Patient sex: F
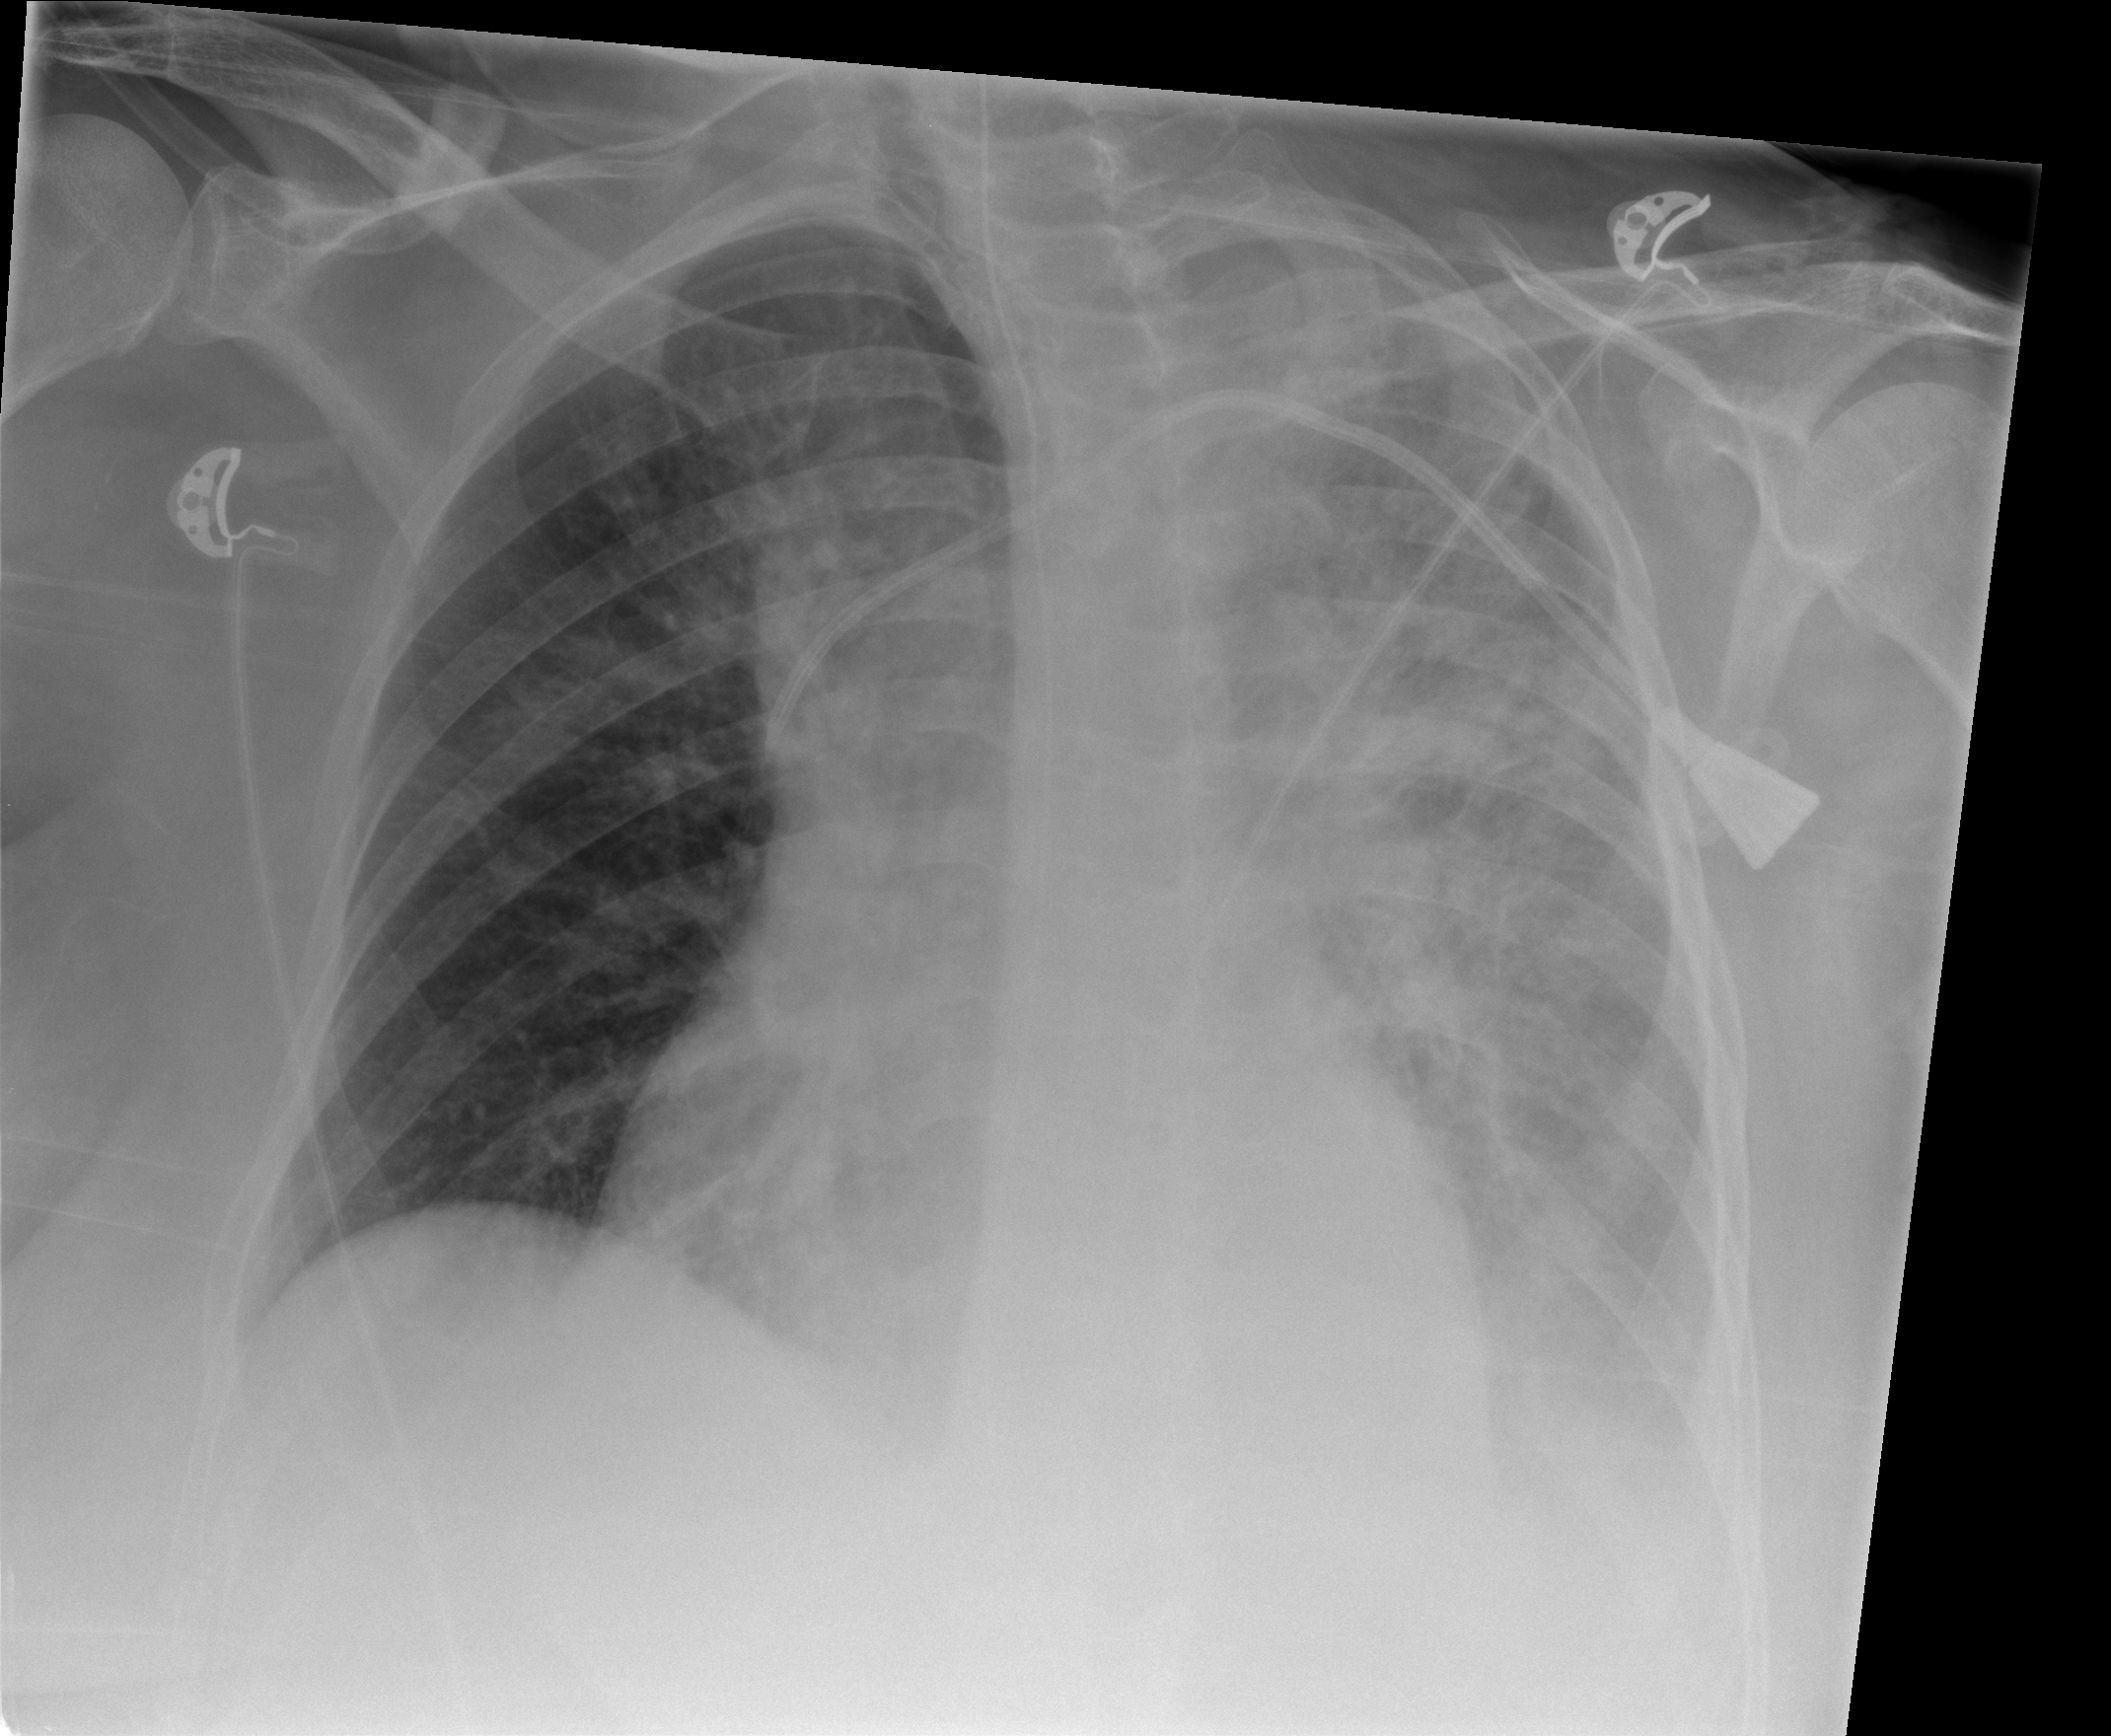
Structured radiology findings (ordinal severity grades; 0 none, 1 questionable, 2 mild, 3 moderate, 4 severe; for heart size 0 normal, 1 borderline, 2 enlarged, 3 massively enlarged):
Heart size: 0
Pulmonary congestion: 2
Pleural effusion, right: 0
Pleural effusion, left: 3
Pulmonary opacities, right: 0
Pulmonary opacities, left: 0
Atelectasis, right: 0
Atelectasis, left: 2